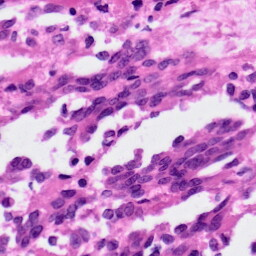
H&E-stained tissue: Ovarian